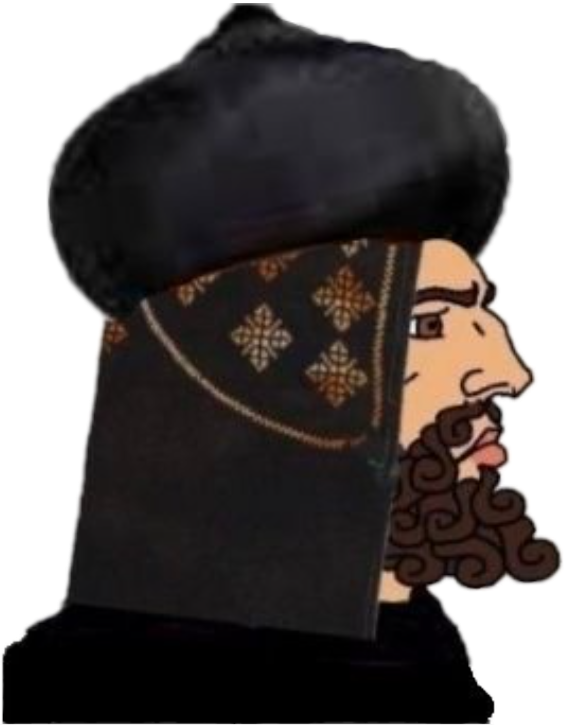
Label: 4_Yes_Chad